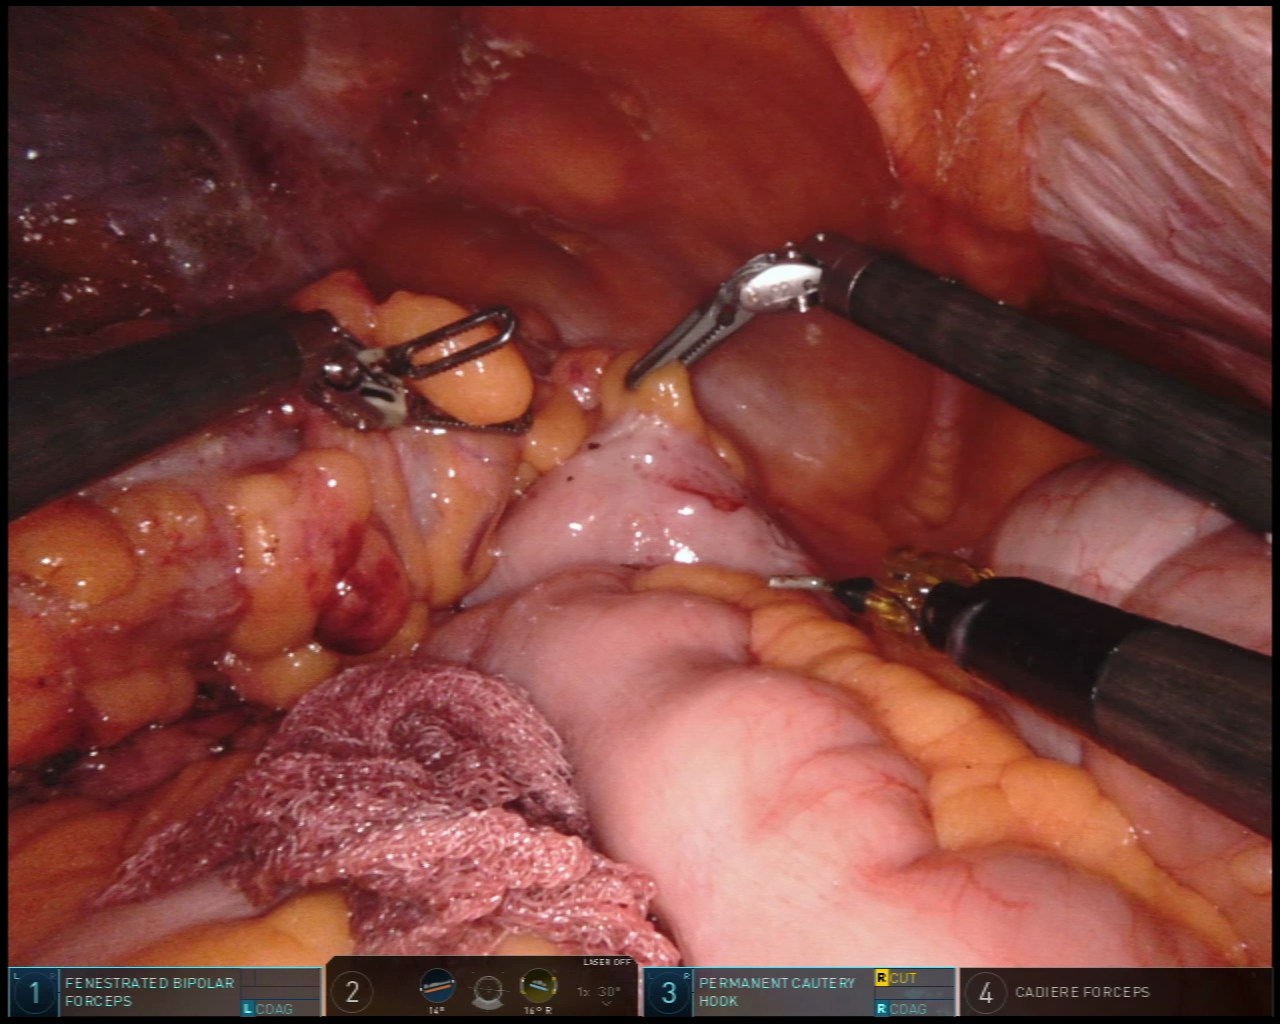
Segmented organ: abdominal_wall
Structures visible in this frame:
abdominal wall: yes
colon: yes
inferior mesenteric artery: no
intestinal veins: no
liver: no
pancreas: no
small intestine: yes
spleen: no
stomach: no
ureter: no
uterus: no
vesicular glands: no